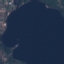
Label: SeaLake